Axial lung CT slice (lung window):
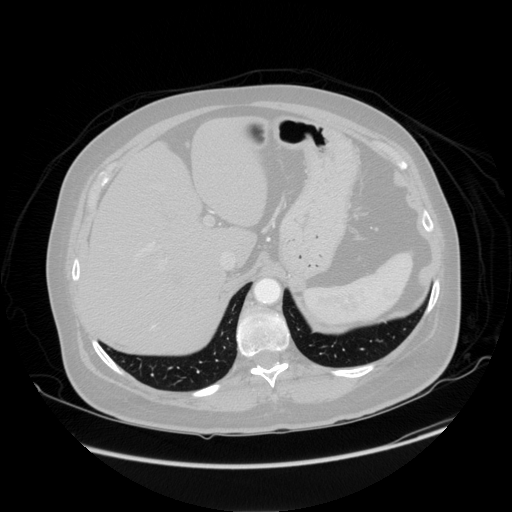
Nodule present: no